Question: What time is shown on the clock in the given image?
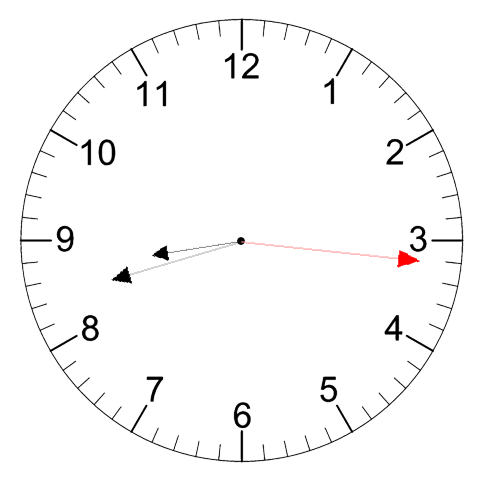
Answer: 08:42:16